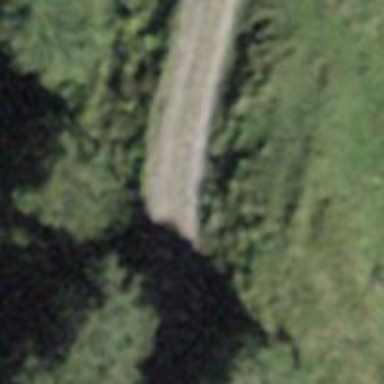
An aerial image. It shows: Gravel track with grade2 quality.